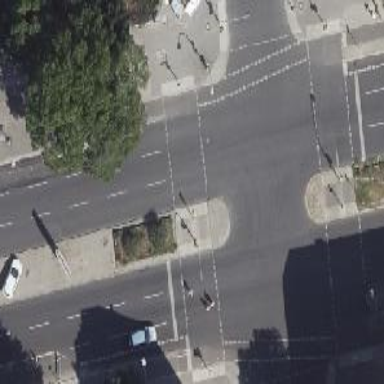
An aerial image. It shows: Road crossing with traffic signals.